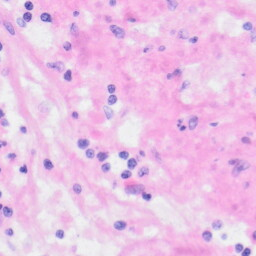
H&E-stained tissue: Kidney